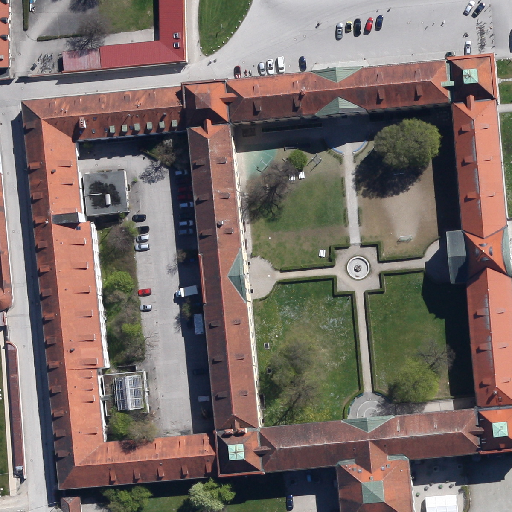
Referring expression: light-duty vehicle